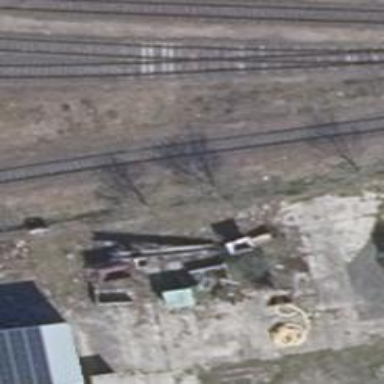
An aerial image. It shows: Rail spur service.